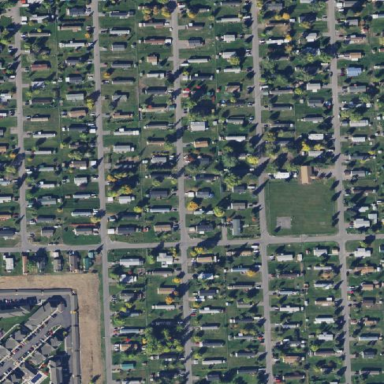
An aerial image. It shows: Residential area known as trailer park.